Question: I am struggling with bug in my program. and finally i got the point. here integer shows value 1 at the time of declaration. I clean and build again. but it shows 1 value?
please any one explain me why this happen?

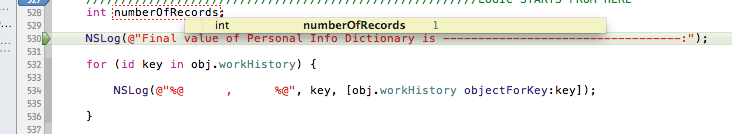
Answer: When you declare a local variable without specifying a value, you need to assign it first before reading from it becomes valid. The '1' that you see in your integer variable could be any garbage value, it is unspecified. Reading this value is undefined behavior.
'''
int numberOfRecords = 0;
'''
This is different from instance variables, which are initialized by default.